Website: home-depot
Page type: customer-info-address
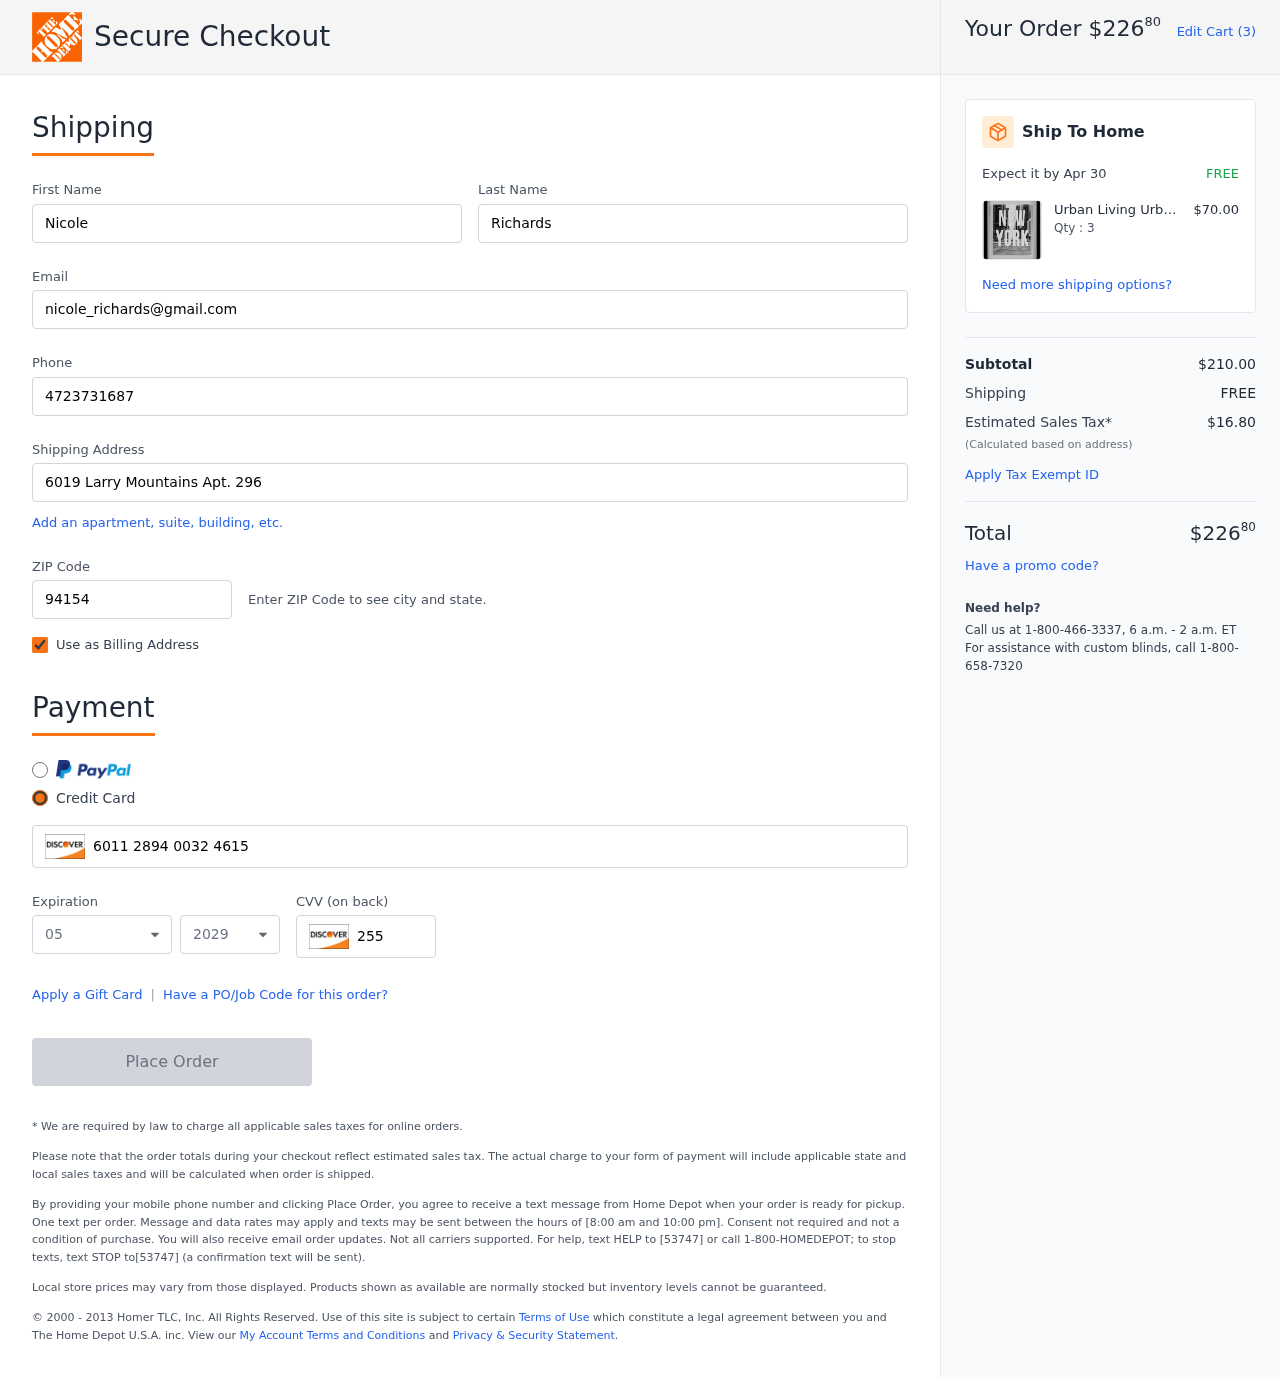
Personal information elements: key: PII_CARD_CVV
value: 255
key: PII_CARD_EXPIRY_MONTH
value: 05
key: PII_CARD_EXPIRY_YEAR
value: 29
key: PII_CARD_NUMBER
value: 6011 2894 0032 4615
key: PII_EMAIL
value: nicole_richards@gmail.com
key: PII_FIRSTNAME
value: Nicole
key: PII_LASTNAME
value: Richards
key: PII_PHONE
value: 4723731687
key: PII_POSTCODE
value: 94154
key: PII_STREET
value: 6019 Larry Mountains Apt. 296
Product elements: key: PRODUCT1_BRAND
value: Urban Living
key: PRODUCT1_NAME
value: Urban Living PTM Images 1-29745 Collection Framed giclee Floating Between Glass Wall Art
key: PRODUCT1_PRICE
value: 70
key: PRODUCT1_QUANTITY
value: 3
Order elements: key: ORDER_TOTAL
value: $22680
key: ORDER_NUM_ITEMS
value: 3
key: ORDER_DELIVERY_DATE
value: Apr 30
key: ORDER_SUBTOTAL
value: $210.00
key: ORDER_SHIPPING_COST
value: FREE
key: ORDER_TAX
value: $16.80